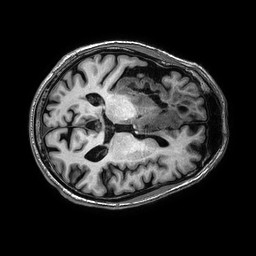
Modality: T1w
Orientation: axial
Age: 67
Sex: male
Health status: ill
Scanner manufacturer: philips
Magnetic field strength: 3 T
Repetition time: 0.006751 s
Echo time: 0.003033 s